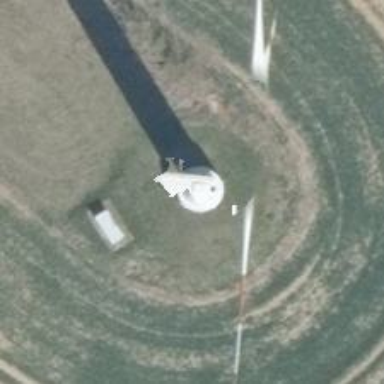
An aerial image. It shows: Wind generator powered by wind. The generator type is horizontal axis and it uses wind turbines.